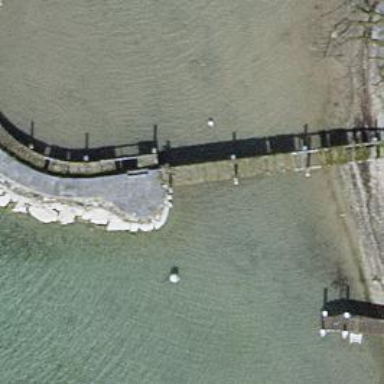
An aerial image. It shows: Man-made pier.